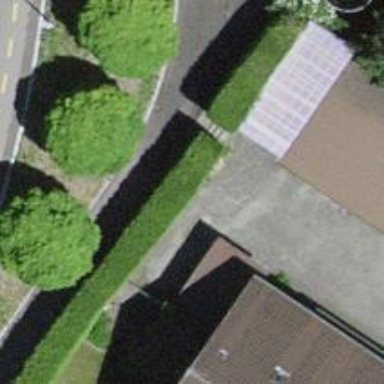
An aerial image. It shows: Hedge barrier.